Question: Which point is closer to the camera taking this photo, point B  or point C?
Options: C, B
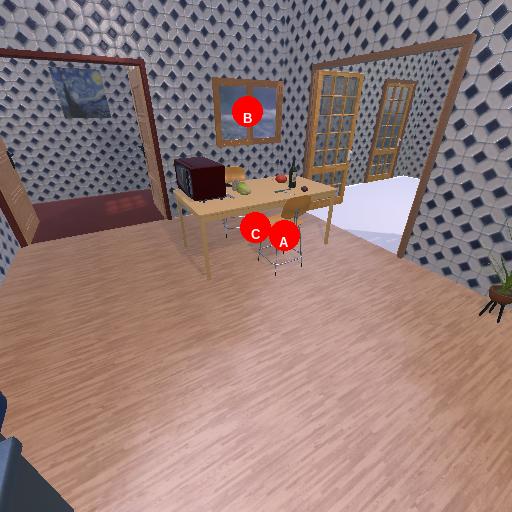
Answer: C